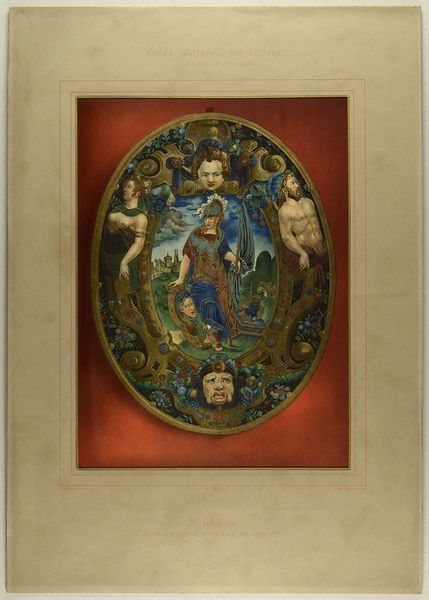
Künstler: Léon Vidal
Standort: Hamburg
Institution: Museum für Kunst und Gewerbe Hamburg
Schlagwörter: papier, foto, fotografie, photographie, photo, kunstgewerbe, kunsthandwerk, verfahren, lichtbild, objektstudie, kunstwerke, sachfotografie, industriedesign, bildwerke, angewandte und bildende kunst, hessische systematik, objektstudien, sachphotographie, reproduktionsfotografie, kunstreproduktion, reproduktionsphotographie, fotochromdruck, orell, füßli, photochromdruck, photochrom